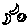
Label: moon